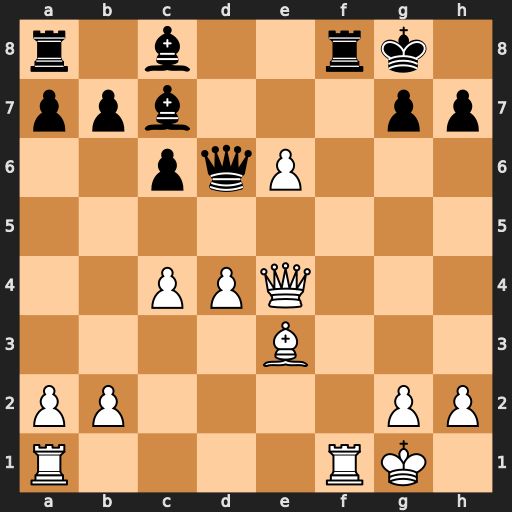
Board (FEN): r1b2rk1/ppb3pp/2pqP3/8/2PPQ3/4B3/PP4PP/R4RK1
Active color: w
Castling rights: -
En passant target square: -
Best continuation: Rxf8+ Qxf8 e7 Qe8 Rf1